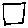
Label: square